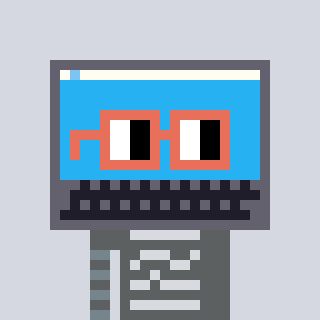
a pixel art character with square orange glasses, a laptop-shaped head and a grayscale-colored body on a cool background